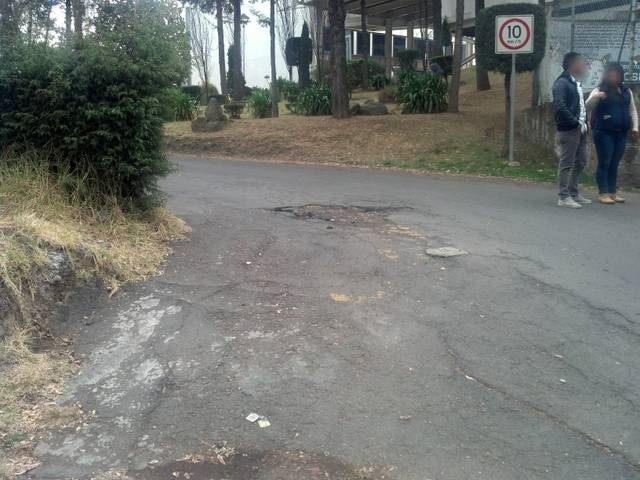
Region: Mexico
Coordinates: 19.287, -99.678